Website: bh-photo
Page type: review-order
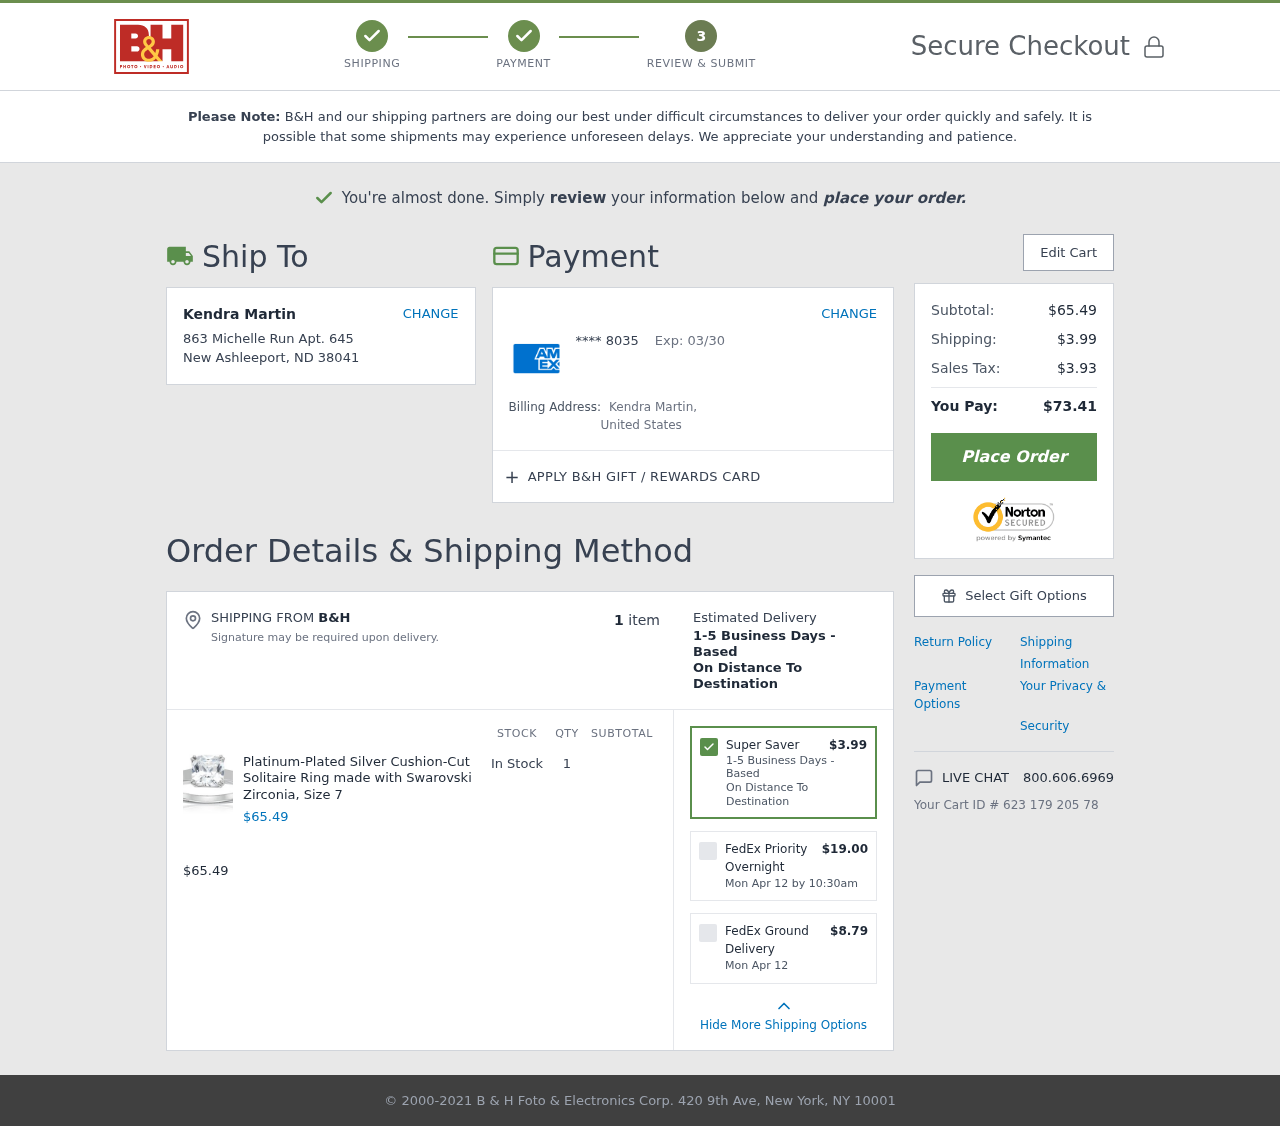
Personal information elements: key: PII_CARD_EXPIRY
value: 03/30
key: PII_CARD_LAST4
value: **** 8035
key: PII_CITY
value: New Ashleeport
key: PII_COUNTRY
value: United States
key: PII_FULLNAME
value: Kendra Martin
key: PII_FULLNAME2
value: Kendra Martin
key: PII_POSTCODE
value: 38041
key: PII_STATE_ABBR
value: ND
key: PII_STREET
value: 863 Michelle Run Apt. 645
Product elements: key: PRODUCT1_NAME
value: Platinum-Plated Silver Cushion-Cut Solitaire Ring made with Swarovski Zirconia, Size 7
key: PRODUCT1_PRICE
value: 65.49
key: PRODUCT1_QUANTITY
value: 1
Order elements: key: ORDER_NUM_ITEMS
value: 1
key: ORDER_SUBTOTAL
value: $65.49
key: ORDER_SHIPPING_COST
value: $3.99
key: ORDER_DELIVERY_DATE
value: Mon Apr 12 by 10:30am
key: ORDER_DELIVERY_DATE2
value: Mon Apr 12
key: ORDER_TAX
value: $3.93
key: ORDER_TOTAL
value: $73.41
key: ORDER_ID
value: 623 179 205 78